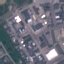
Label: Industrial